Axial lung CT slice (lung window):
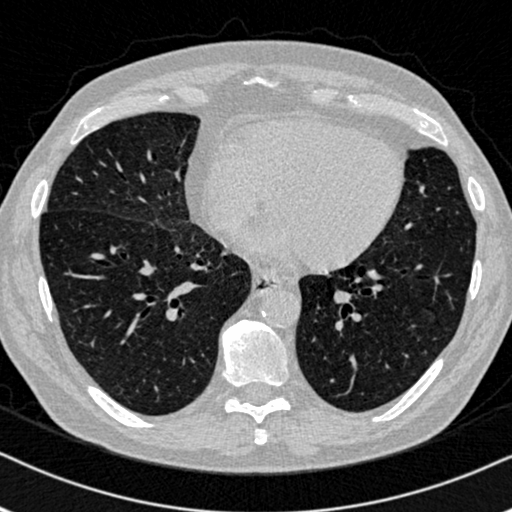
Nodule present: no